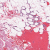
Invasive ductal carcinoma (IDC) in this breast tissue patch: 0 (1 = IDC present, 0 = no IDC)